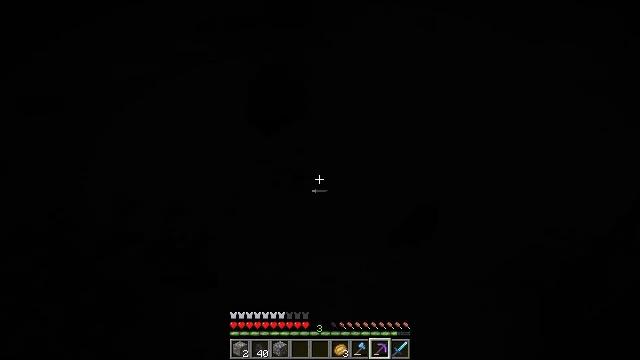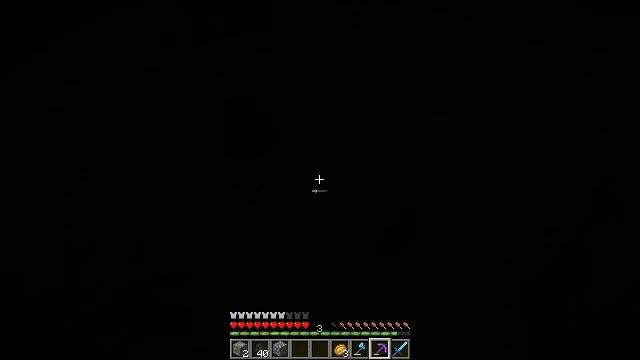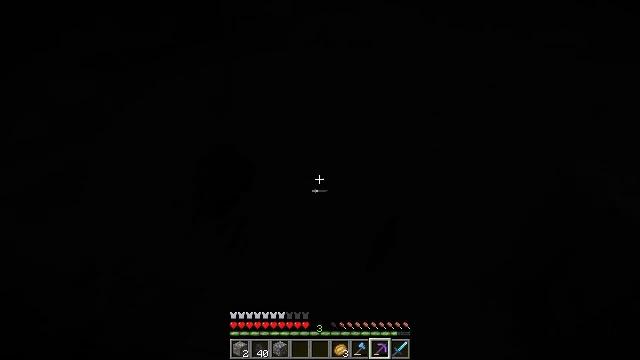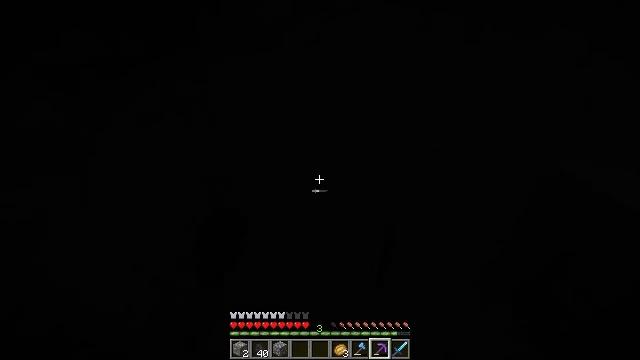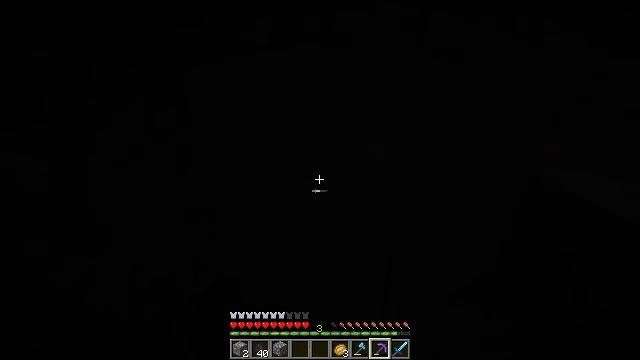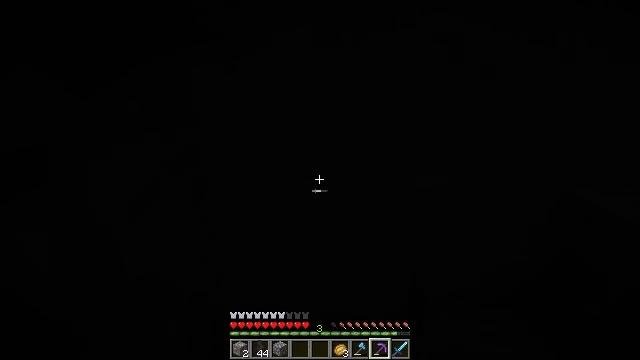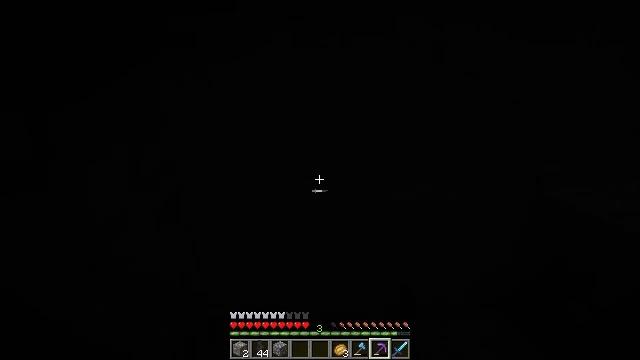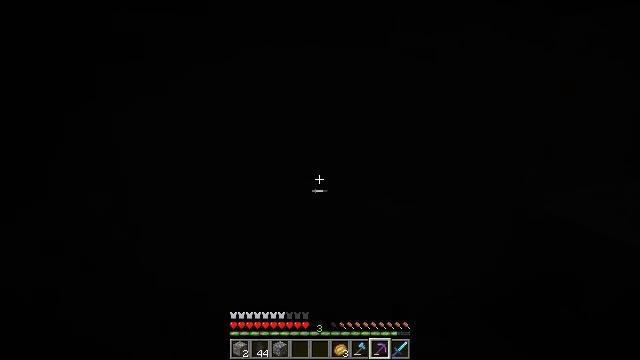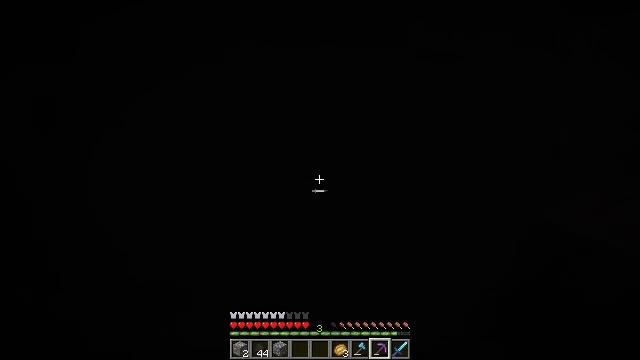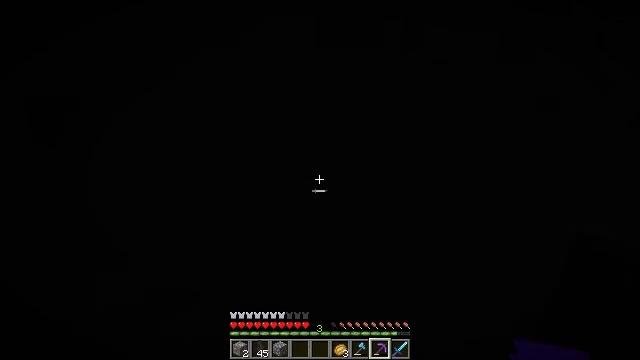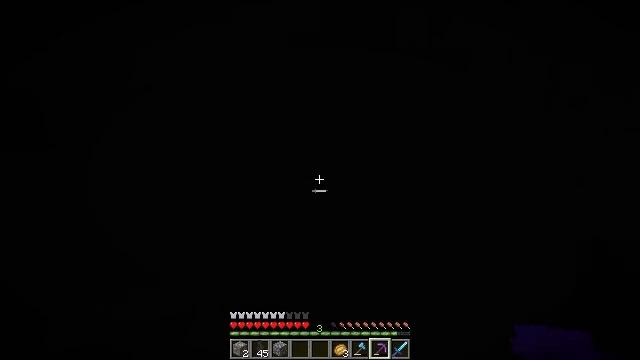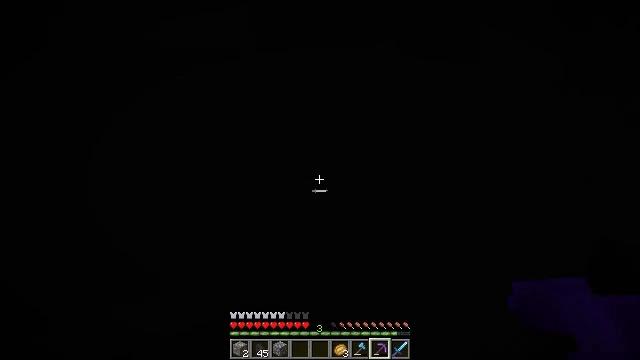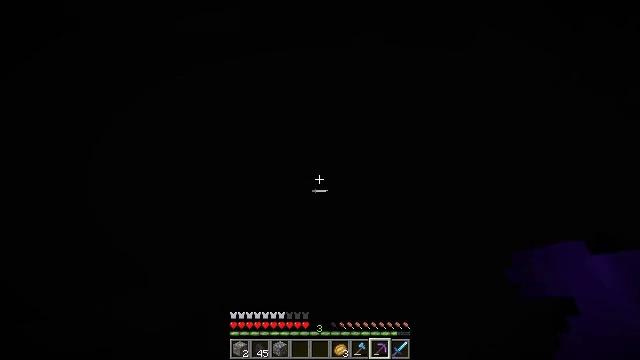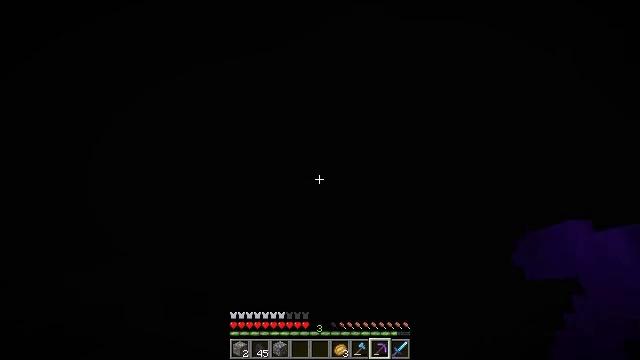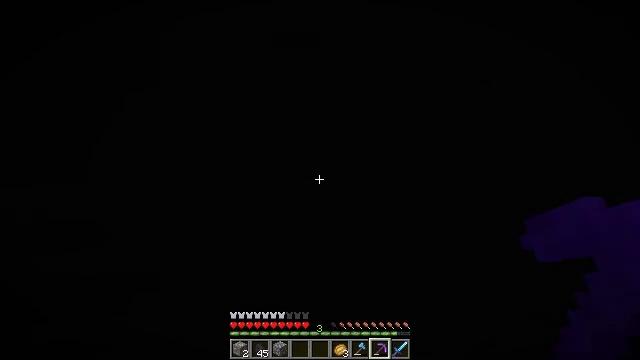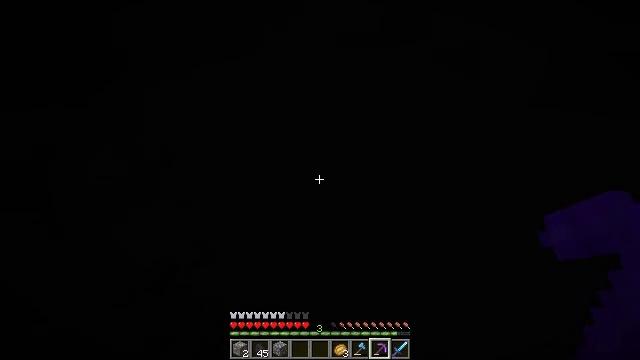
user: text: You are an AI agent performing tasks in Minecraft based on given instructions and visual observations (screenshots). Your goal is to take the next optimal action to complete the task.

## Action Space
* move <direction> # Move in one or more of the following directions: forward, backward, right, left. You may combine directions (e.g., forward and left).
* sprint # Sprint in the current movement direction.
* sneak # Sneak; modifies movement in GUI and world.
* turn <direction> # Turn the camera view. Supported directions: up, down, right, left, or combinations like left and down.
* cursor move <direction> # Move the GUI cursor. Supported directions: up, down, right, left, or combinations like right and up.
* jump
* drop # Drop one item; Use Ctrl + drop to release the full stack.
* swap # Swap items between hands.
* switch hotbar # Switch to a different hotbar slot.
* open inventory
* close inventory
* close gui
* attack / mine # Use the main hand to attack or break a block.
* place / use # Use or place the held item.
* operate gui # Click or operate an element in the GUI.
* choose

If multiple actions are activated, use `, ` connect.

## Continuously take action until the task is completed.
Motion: motion action
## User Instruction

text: Gather coal ore with a pickaxe.
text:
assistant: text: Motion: move forward and move left, turn right and up
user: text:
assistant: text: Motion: move forward and move left, turn right and up
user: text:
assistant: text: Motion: move forward and move left, turn right and up
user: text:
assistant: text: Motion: move forward and move left, turn right and up
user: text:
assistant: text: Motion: move forward and move left, turn right and up
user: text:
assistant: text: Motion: move forward and move left, turn right and up
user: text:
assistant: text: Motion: move forward and move left, turn right and up
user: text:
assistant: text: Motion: move forward and move left, turn right and up
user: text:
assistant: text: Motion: move forward and move left
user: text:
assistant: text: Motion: move forward
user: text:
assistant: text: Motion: turn right
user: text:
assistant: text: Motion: no_op
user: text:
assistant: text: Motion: move right, turn left and down
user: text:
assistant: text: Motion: move right, turn left and down
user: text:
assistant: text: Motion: move right, turn left and down
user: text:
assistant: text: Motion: move right, turn left and down
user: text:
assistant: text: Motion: move right, turn left and down
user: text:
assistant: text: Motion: turn left
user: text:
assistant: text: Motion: move back, turn left
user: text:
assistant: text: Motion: move back
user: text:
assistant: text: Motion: move back
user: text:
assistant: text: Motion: move back and move left
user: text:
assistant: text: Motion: move left
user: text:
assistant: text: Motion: move left
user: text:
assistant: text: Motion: move left, turn right and up
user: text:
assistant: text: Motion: turn right and up
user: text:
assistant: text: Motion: turn right and up
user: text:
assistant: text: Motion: turn up
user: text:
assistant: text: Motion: turn up
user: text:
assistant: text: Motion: turn right and up